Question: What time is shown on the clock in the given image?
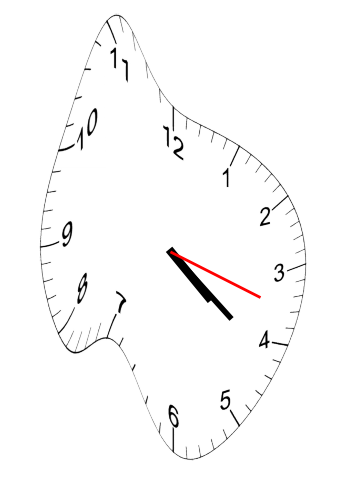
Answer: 04:21:18